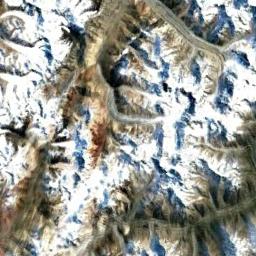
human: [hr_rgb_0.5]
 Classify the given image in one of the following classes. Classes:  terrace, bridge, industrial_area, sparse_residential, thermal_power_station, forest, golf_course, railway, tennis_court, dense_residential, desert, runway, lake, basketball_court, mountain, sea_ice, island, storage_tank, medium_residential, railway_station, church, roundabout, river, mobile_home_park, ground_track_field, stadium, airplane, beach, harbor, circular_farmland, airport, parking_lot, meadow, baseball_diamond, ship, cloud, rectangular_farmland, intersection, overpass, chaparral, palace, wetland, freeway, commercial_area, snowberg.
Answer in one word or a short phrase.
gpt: snowberg